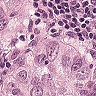
Metastatic tissue present: yes